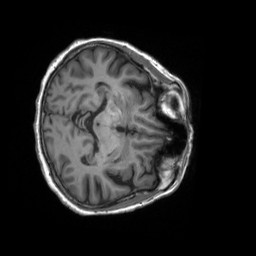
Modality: T1w
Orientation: axial
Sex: female
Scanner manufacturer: siemens
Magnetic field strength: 3 T
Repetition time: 2.3 s
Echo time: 0.00226 s